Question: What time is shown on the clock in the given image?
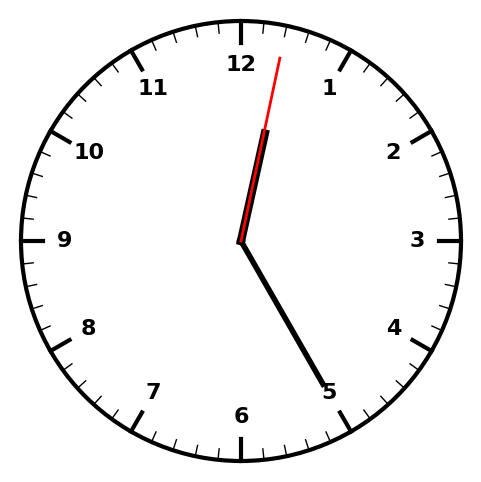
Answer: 12:25:02